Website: walmart
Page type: billing-address
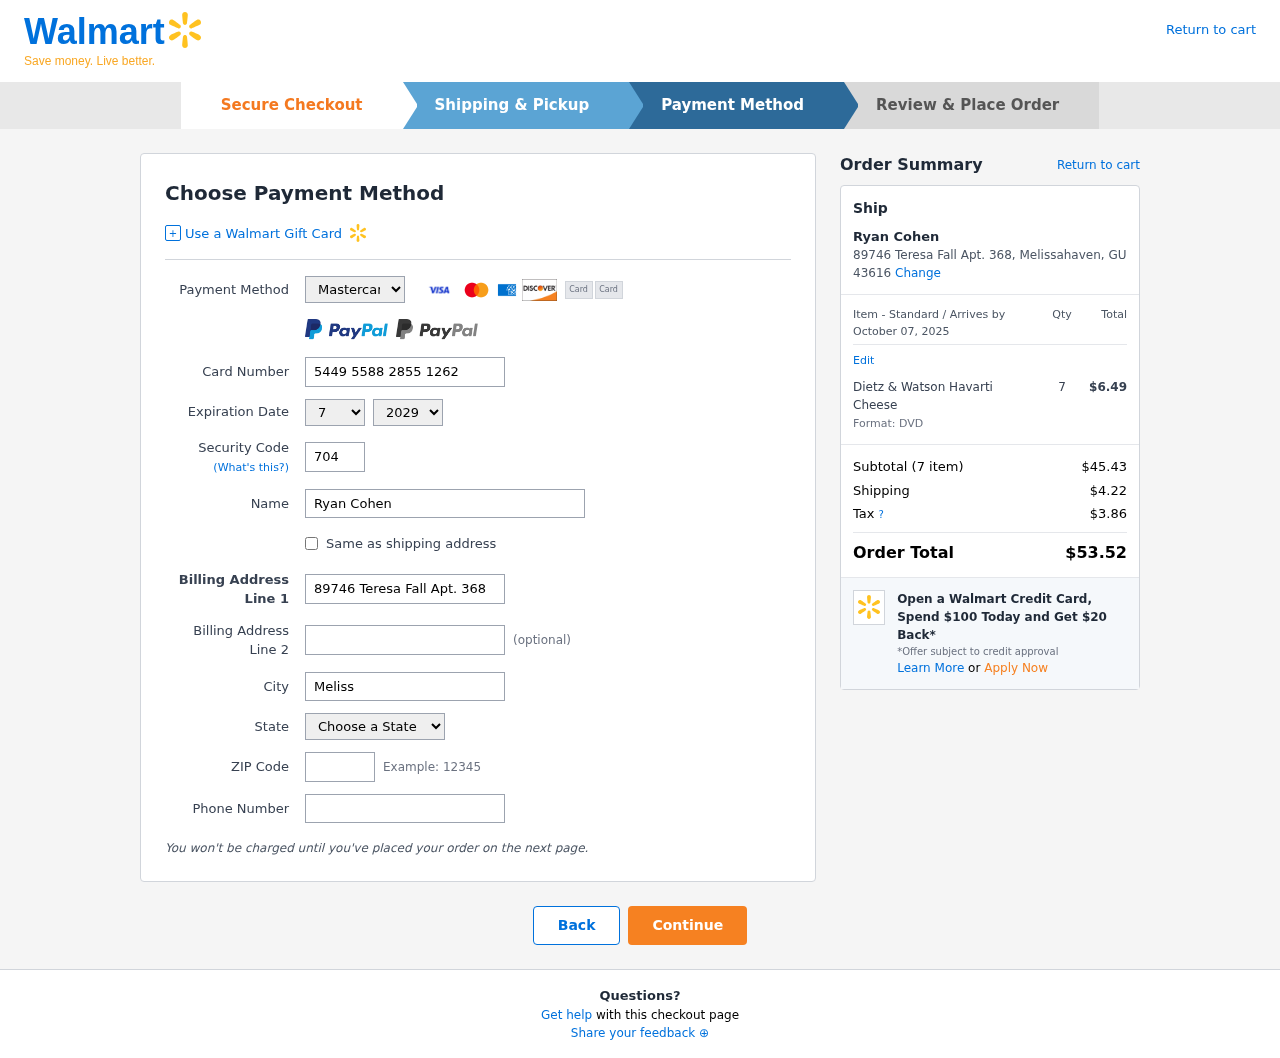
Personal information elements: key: PII_CARD_CVV
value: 704
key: PII_CARD_EXPIRY_MONTH
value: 07
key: PII_CARD_EXPIRY_YEAR
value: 29
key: PII_CARD_NUMBER
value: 5449 5588 2855 1262
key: PII_CARD_TYPE
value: Mastercard
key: PII_CITY
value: Melissahaven
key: PII_CITY_STATE_ZIP
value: Melissahaven, GU 43616
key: PII_FULLNAME
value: Ryan Cohen
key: PII_PHONE
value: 5918475241
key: PII_POSTCODE
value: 43616
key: PII_STATE
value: GU
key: PII_STREET
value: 89746 Teresa Fall Apt. 368
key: PII_FULLNAME2
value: Ryan Cohen
Product elements: key: PRODUCT1_NAME
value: Dietz & Watson Havarti Cheese
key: PRODUCT1_PRICE
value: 6.49
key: PRODUCT1_QUANTITY
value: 7
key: PRODUCT1_DESC
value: Format: DVD
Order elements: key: ORDER_DELIVERY_DATE
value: October 07, 2025
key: ORDER_NUM_ITEMS
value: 7
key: ORDER_SUBTOTAL
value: $45.43
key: ORDER_SHIPPING_COST
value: $4.22
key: ORDER_TAX
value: $3.86
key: ORDER_TOTAL
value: $53.52